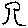
Label: tree